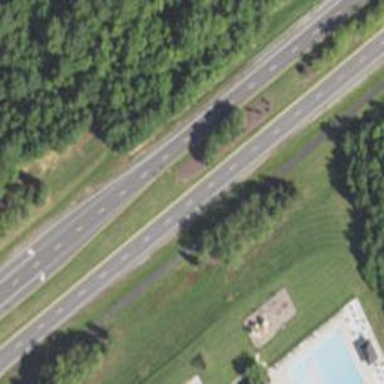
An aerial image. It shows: Asphalt cycleway.